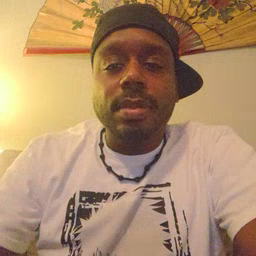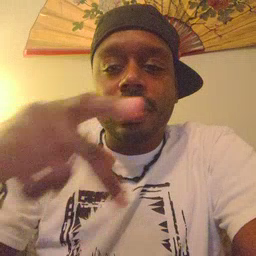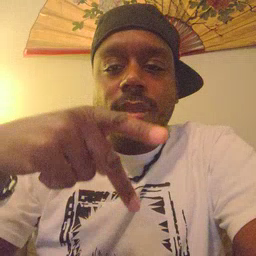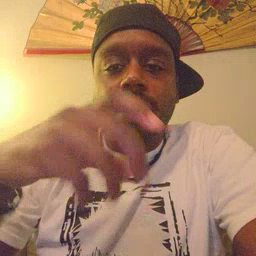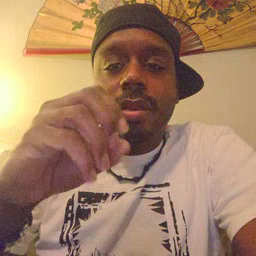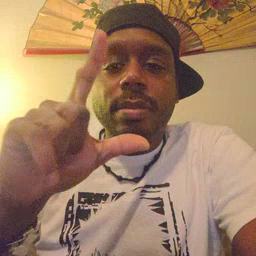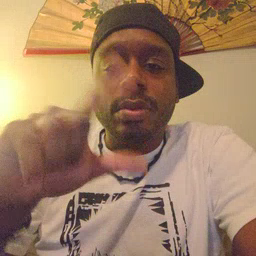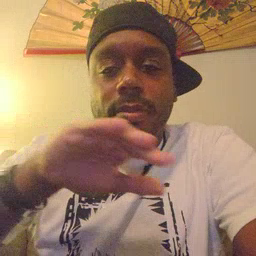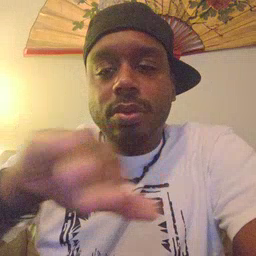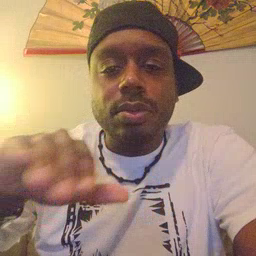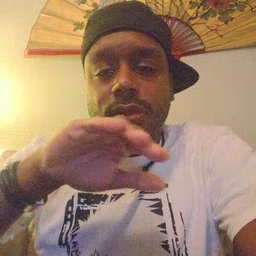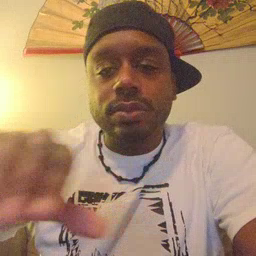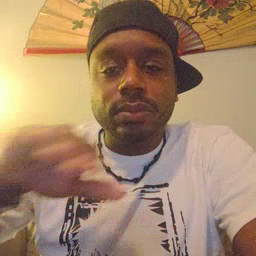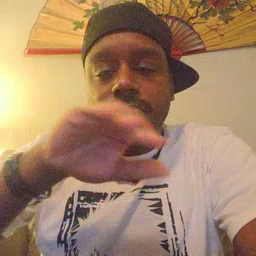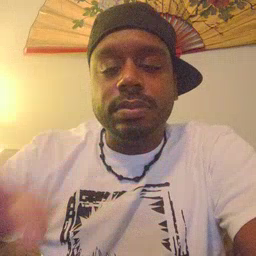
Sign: pool